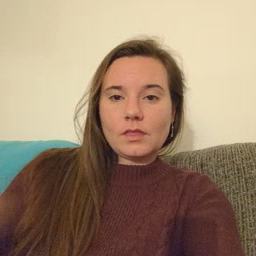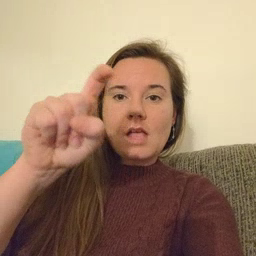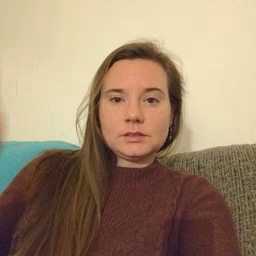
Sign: closet